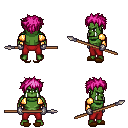
a pixel art fantasy rpg character, male body template, orc, green skin, gold arm armor, red pants, pink bedhead hairstyle, metal gloves, brown slippers, spear, four views (front, back, left, right), 2x2 character sprite sheet, small pixel art, hard edges, no anti-aliasing